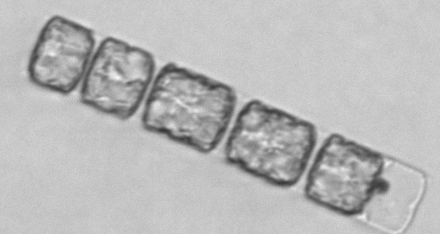
Label: Lauderia_annulata